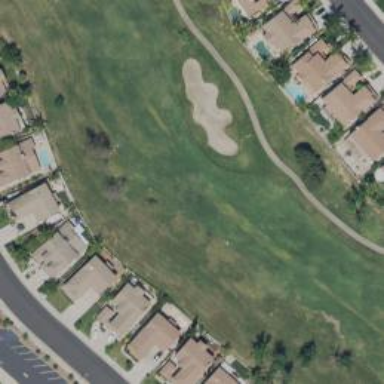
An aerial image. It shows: Golf hole.